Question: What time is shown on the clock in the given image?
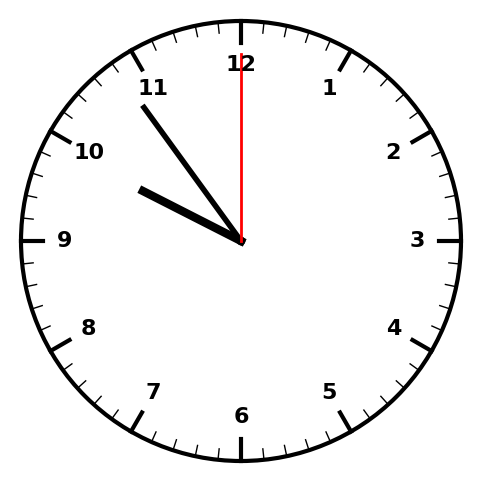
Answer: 09:54:00